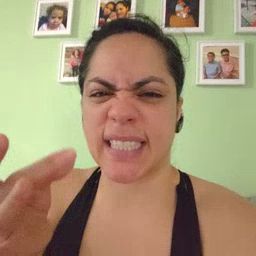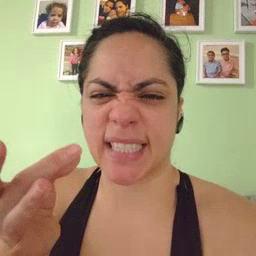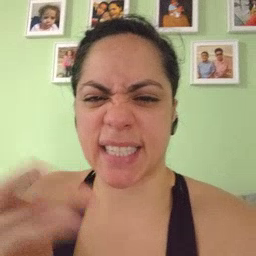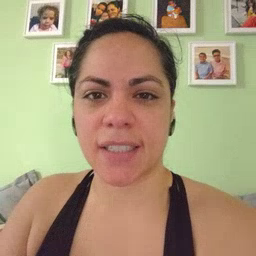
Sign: sticky